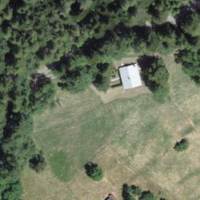
EUNIS habitat code: 23
Species observed at this site:
Melanargia galathea